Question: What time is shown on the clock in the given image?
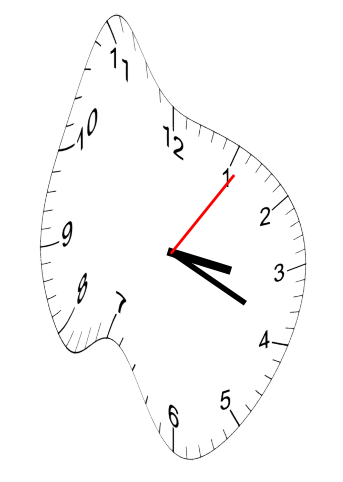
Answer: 03:19:06